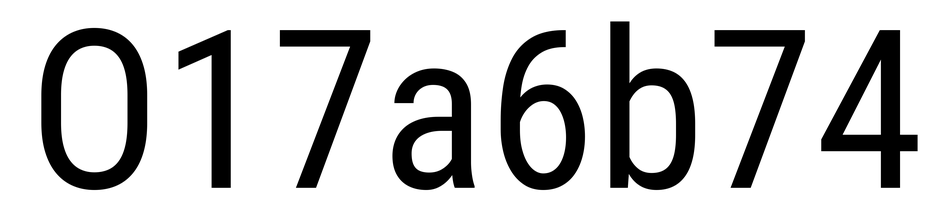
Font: Roboto_Condensed_Regular